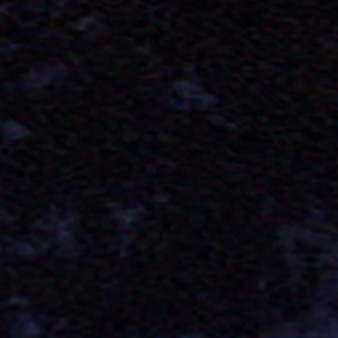
Label: other